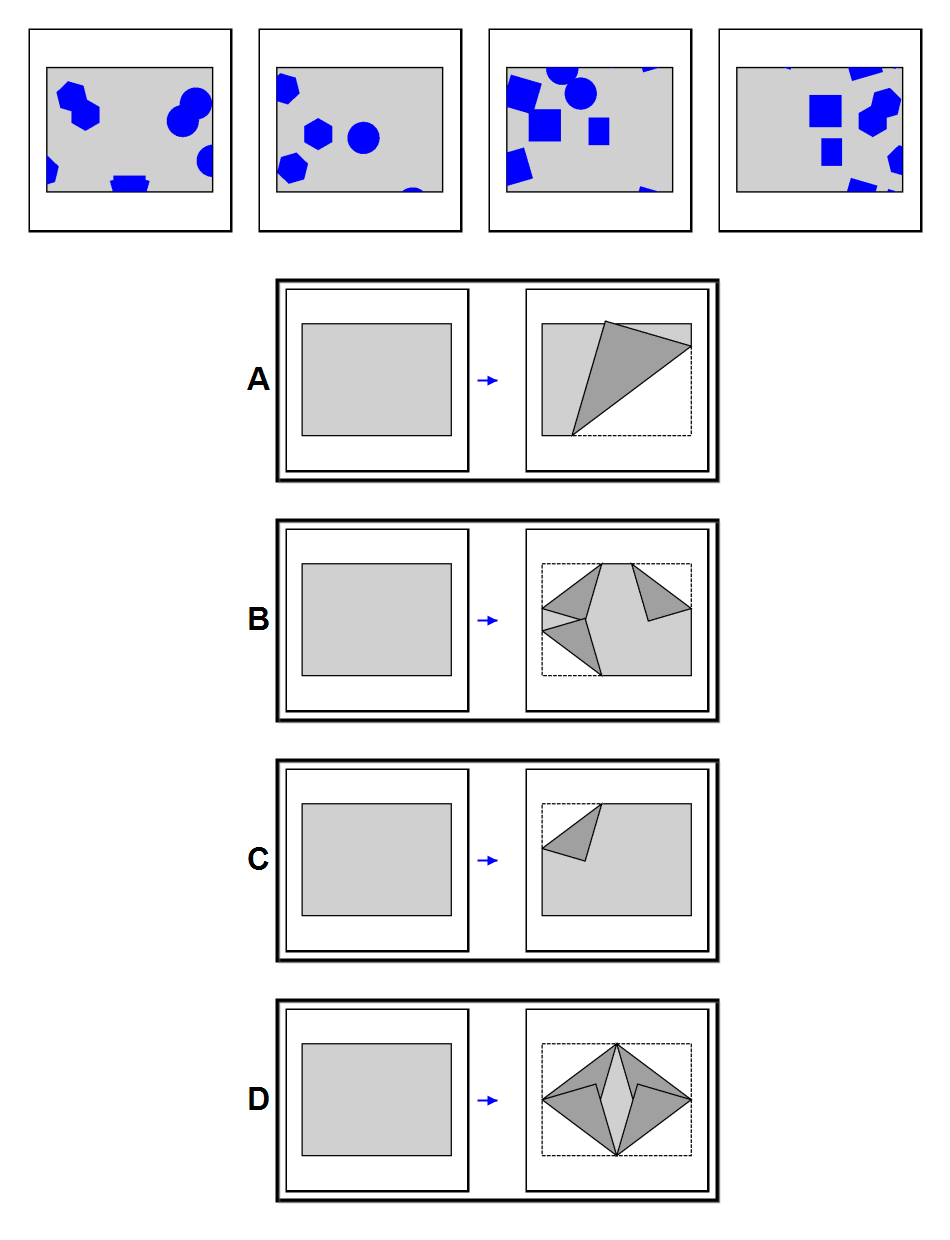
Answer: D